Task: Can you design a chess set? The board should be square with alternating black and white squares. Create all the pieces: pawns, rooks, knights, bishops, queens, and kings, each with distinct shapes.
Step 663:
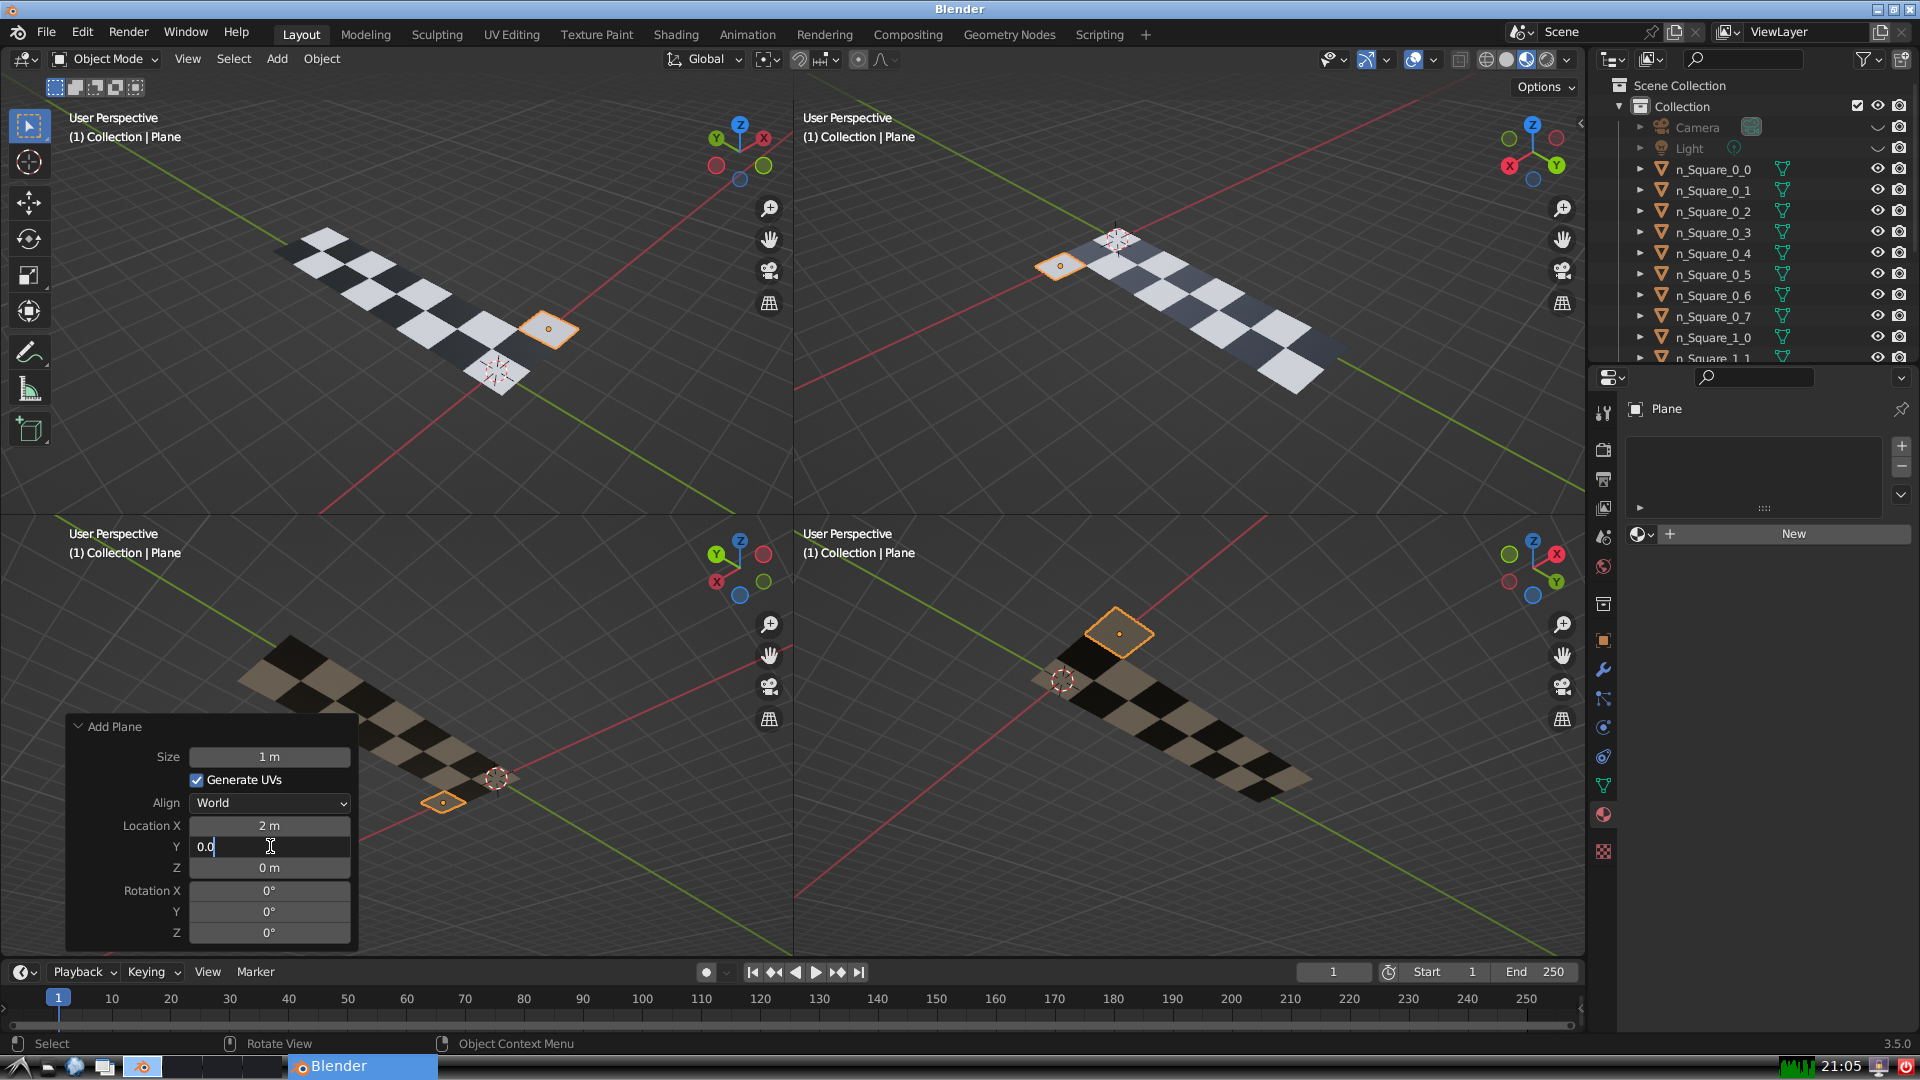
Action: {"key_press": ['Return']}